Interaction volume radius: 10 \u00c5
Interaction volume height: 15 \u00c5
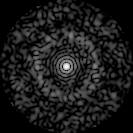
Disorder parameter: 0.8505